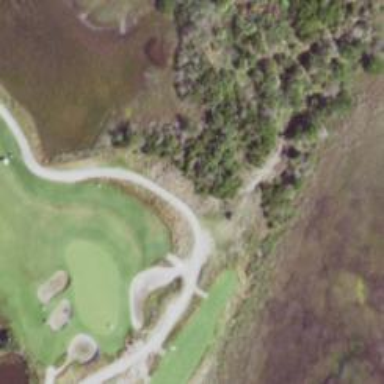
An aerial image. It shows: Path for both roads and golfers.